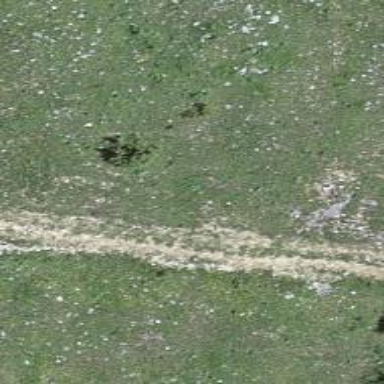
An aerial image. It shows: Track road with excellent visibility. The tracktype is categorized as grade4.